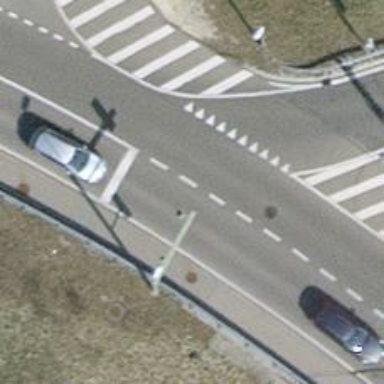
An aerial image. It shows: Road with traffic signals.